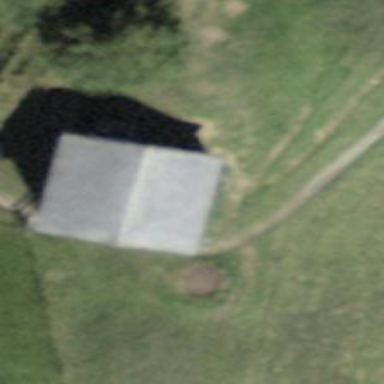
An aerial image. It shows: Barn.